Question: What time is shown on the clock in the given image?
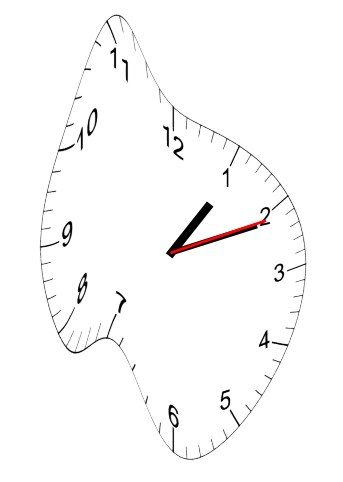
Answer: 01:11:11